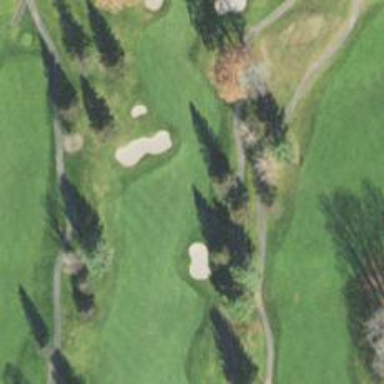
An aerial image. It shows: Golf hole.